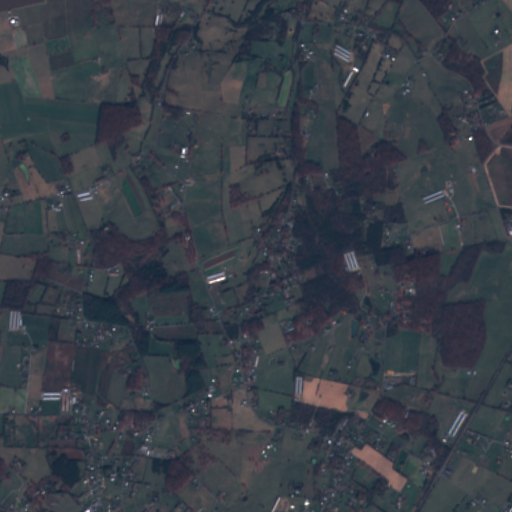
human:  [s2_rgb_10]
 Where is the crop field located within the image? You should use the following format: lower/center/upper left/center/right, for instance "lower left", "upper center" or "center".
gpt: The crop field is located in the upper left of the image.
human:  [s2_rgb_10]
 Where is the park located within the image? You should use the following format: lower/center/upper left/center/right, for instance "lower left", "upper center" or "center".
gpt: There is no park in the image.